Field crop: tomato
Growth stage: 2
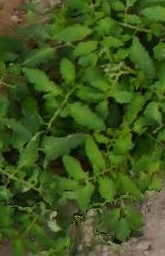
Species: tomato